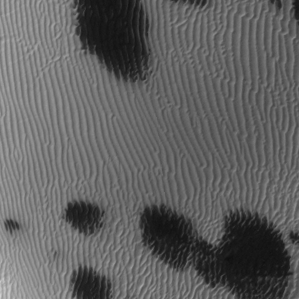
Label: frost